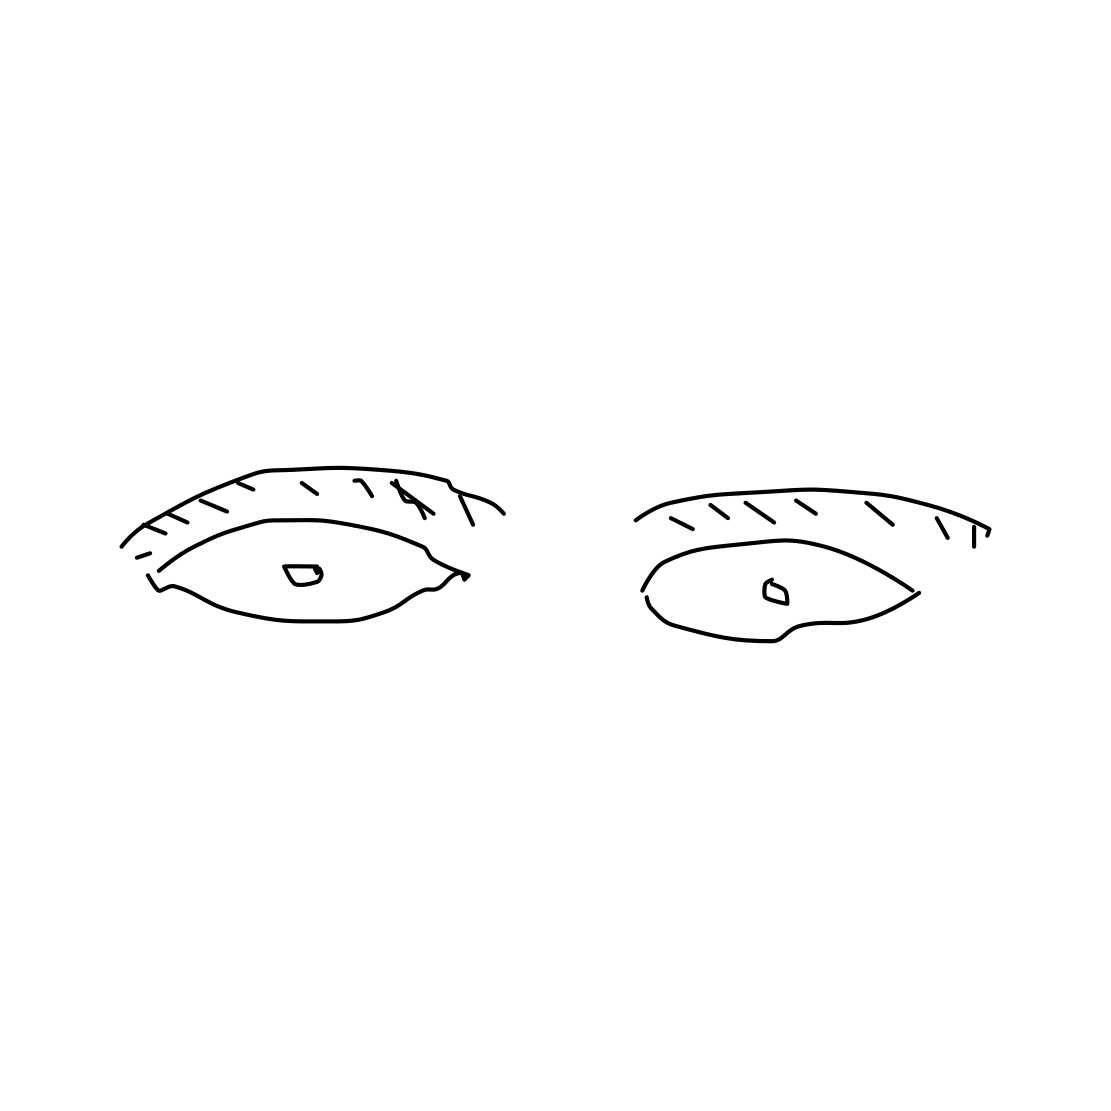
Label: eye